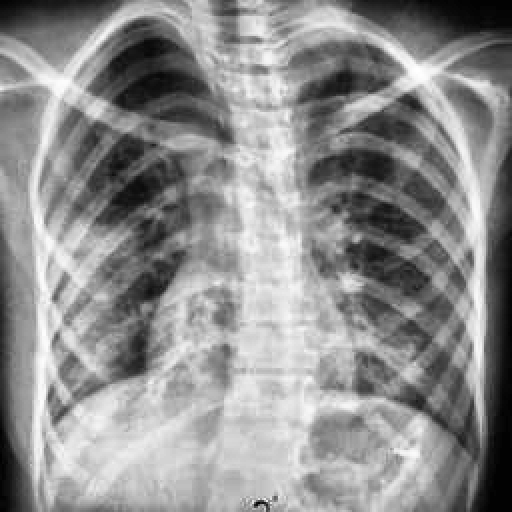
Finding: TUBERCULOSIS